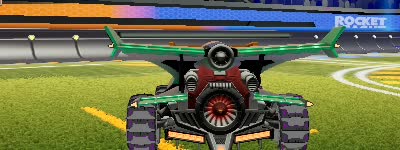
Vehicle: aftershock